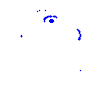
Particle: kaon